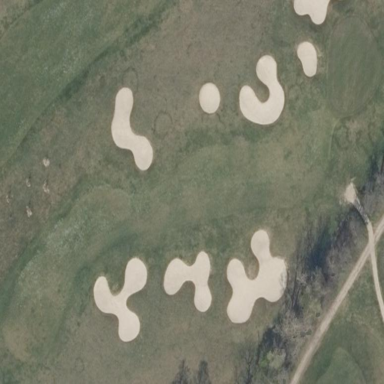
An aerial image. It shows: Lush grass fairway on golf course.